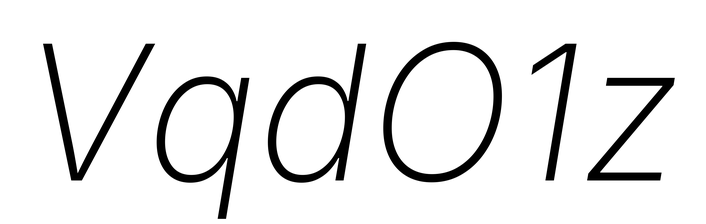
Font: Inter-Italic_ExtraLight_Italic